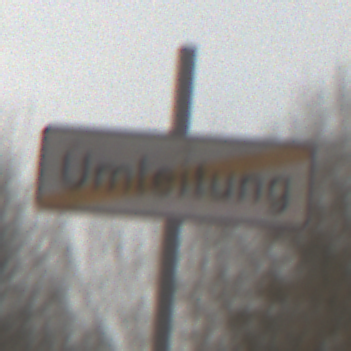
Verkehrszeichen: EndeDerUmleitungsankuendigung
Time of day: MorningAfternoon
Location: Outdoor (Nature)
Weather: PartlyCloudy
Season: Winter
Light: Natural